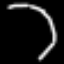
Label: octagon